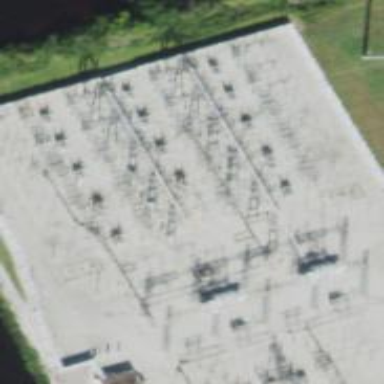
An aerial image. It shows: Switch for power supply.